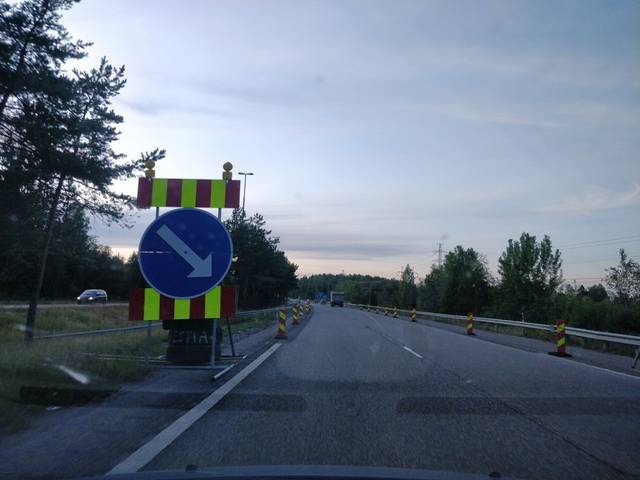
Region: Finland
Coordinates: 60.332, 25.117